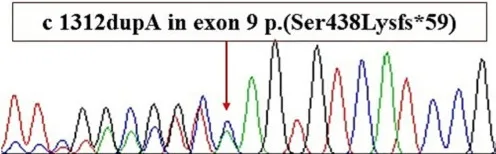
(D) Mutant PTCH1 protein structure models.
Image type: chart (chart)